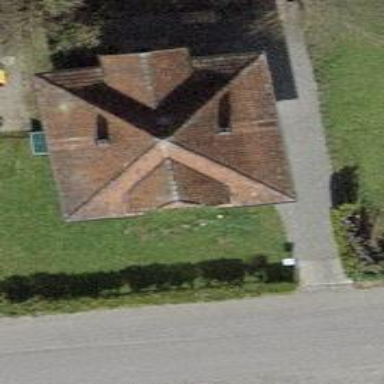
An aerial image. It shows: Detached building.